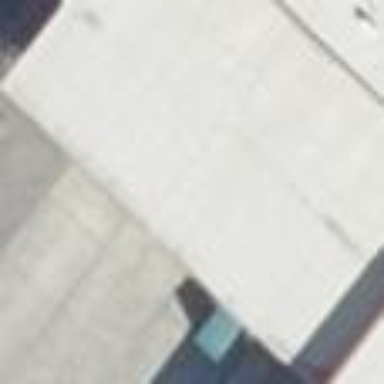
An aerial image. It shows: Building with flat black concrete roof. The rest of the building is also black.